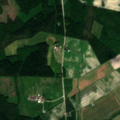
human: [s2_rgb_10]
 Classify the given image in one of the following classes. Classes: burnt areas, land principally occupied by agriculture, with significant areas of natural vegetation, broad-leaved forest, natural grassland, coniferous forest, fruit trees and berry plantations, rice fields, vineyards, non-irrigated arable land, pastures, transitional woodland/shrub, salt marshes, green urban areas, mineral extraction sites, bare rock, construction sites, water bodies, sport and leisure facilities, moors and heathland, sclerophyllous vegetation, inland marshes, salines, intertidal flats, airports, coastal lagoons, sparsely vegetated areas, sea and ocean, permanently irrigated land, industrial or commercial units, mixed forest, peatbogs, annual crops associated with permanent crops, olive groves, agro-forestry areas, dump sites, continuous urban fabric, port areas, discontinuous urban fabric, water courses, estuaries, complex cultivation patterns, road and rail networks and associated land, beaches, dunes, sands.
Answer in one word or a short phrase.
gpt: non-irrigated arable land, land principally occupied by agriculture, with significant areas of natural vegetation, coniferous forest, mixed forest, transitional woodland/shrub